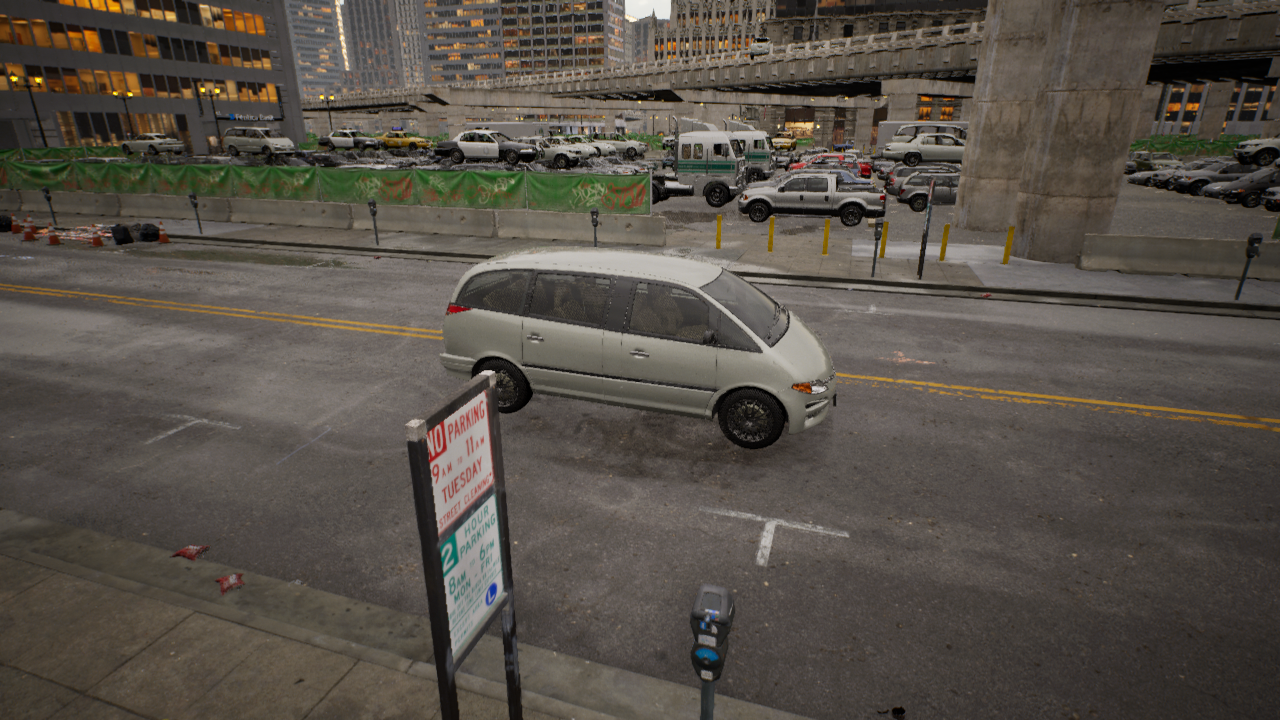
Venue: downtown
Lighting: golden hour
Vehicle rig: minivan